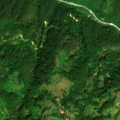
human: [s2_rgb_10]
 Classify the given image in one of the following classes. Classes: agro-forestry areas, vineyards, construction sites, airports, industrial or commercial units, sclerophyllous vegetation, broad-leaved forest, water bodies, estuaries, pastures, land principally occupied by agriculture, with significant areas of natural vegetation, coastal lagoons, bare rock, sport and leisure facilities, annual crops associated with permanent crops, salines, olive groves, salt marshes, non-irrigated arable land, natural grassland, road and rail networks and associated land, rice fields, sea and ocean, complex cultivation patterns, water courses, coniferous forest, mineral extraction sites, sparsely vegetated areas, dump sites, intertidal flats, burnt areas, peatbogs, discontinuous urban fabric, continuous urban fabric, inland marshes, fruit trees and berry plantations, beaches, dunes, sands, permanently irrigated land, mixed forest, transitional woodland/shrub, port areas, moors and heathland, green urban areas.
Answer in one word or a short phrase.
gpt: broad-leaved forest, transitional woodland/shrub